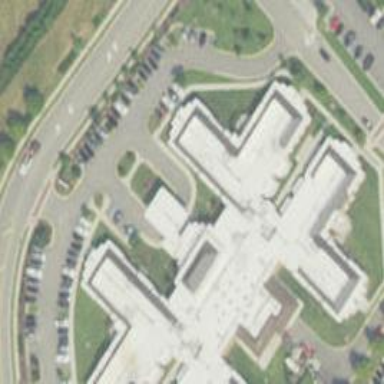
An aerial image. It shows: Building.